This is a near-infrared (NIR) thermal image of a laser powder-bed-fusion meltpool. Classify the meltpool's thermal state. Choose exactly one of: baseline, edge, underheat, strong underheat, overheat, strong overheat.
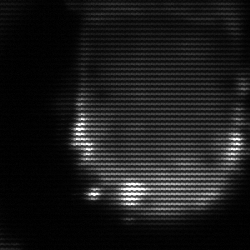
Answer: edge